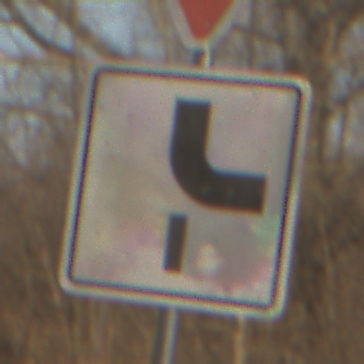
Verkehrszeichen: VerlaufVorfahrtsstrasse10
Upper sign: VorfahrtGewaehren
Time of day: SunriseSunset
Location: Outdoor (Nature)
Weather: PartlyCloudy
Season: NotSpecified
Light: Natural